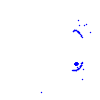
Particle: proton